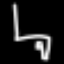
Label: chair